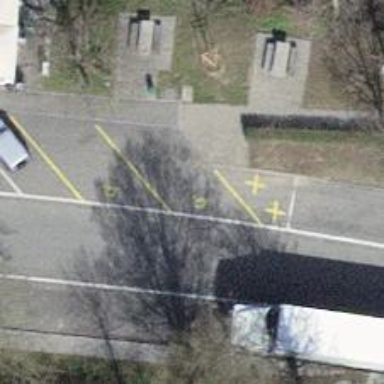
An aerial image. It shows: Disabled parking space.